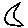
Label: moon